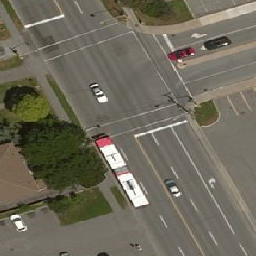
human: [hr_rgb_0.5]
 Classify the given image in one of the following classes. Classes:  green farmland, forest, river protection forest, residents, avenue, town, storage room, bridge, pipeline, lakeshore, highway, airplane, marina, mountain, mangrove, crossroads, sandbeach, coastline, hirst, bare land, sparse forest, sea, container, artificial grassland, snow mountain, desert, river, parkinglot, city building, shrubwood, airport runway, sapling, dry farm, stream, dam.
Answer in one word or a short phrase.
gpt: crossroads